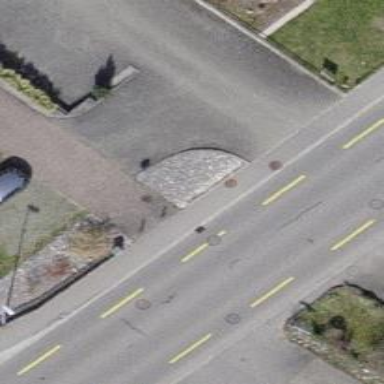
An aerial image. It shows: Bollard barrier.